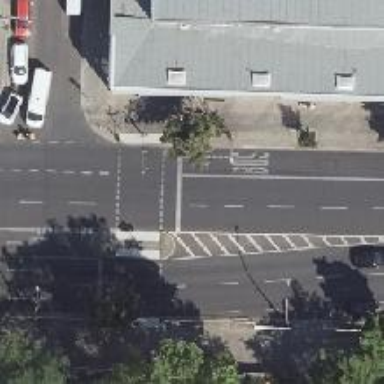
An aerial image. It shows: Crossing with traffic signals and pedestrian island.